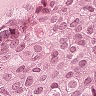
Metastatic tissue present: yes